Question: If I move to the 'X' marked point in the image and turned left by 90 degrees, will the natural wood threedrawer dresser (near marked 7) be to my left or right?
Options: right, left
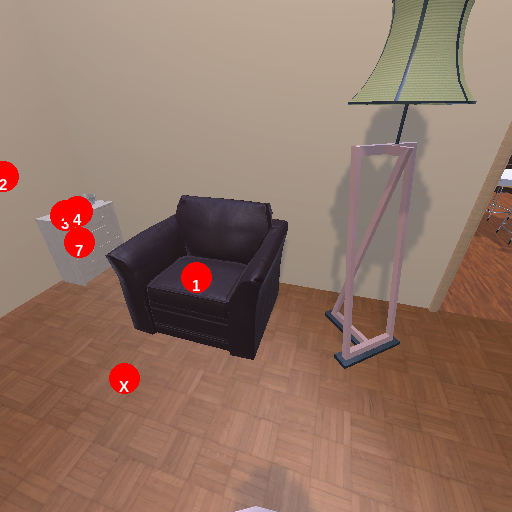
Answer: right